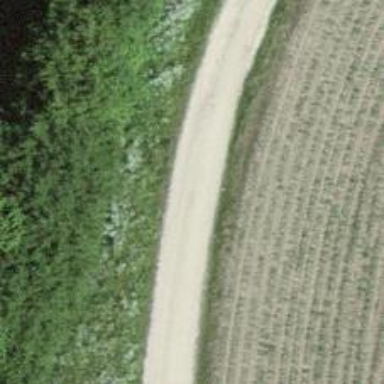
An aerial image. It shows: Track with grade 2 gravel surface.